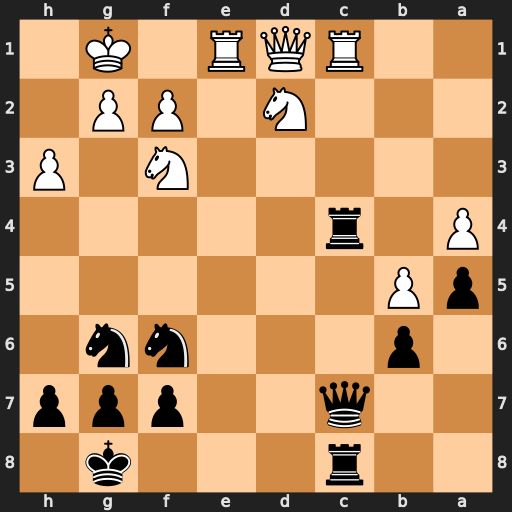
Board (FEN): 2r3k1/2q2ppp/1p3nn1/pP6/P1r5/5N1P/3N1PP1/2RQR1K1
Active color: b
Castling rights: -
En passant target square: -
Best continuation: Rxc1 Qxc1 Qxc1 Rxc1 Rxc1+